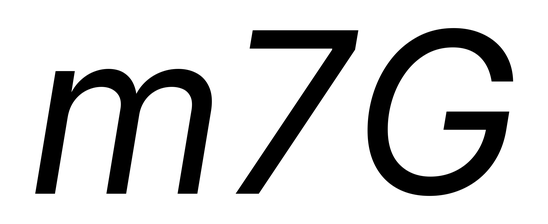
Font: Inter-Italic_Italic